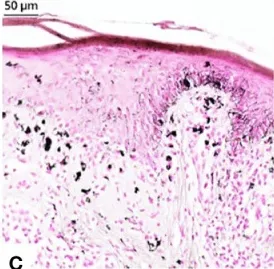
Histopathological examination and immunostaining finding of pigmented markers in the pigmented skin and bullous lesion. (C, D) Fontana-Masson Staining.
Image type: pathology (h&e)